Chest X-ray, PA view. Patient: 54 years old, sex F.
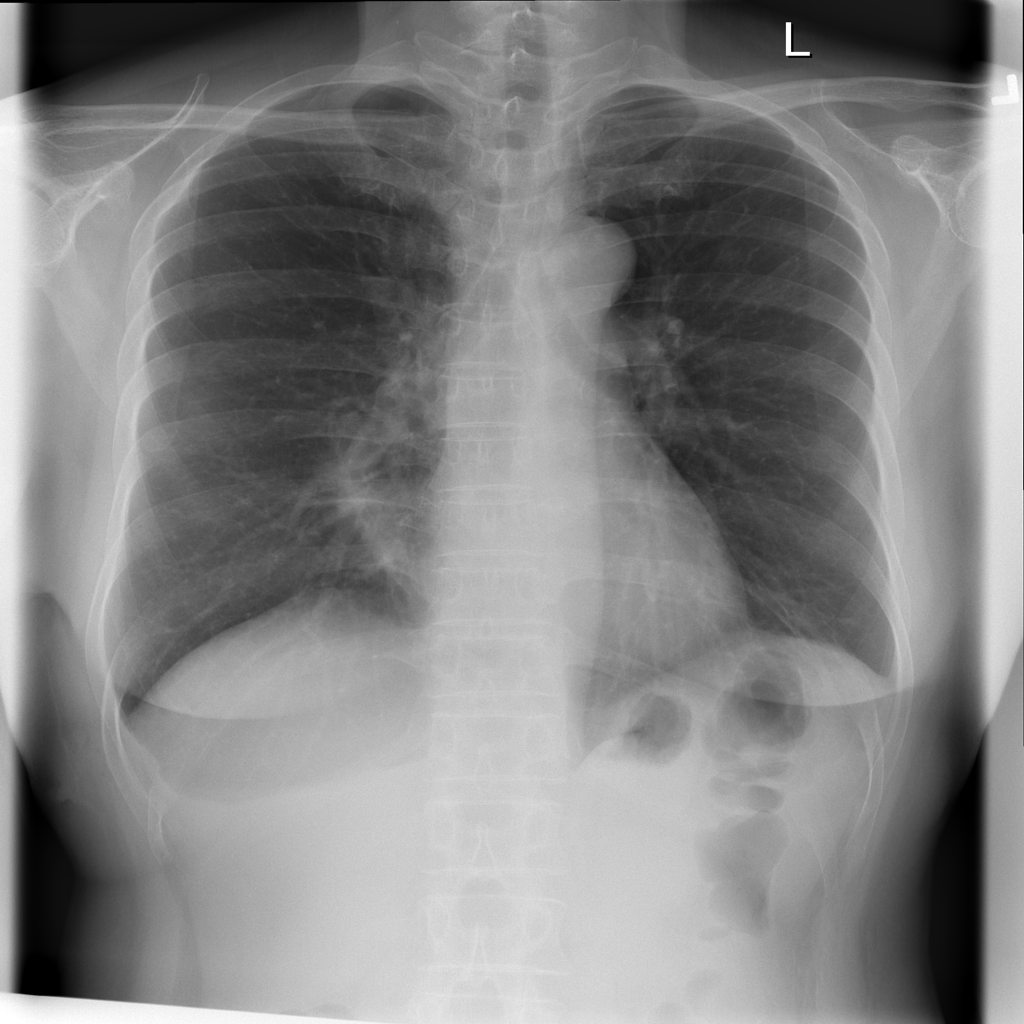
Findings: Pneumothorax